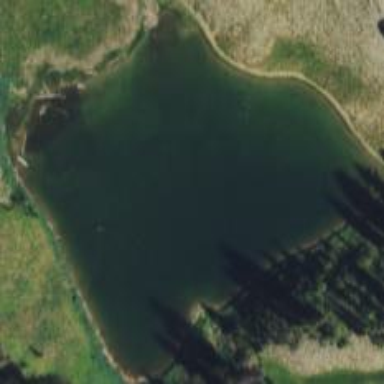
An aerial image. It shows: Serene lake surrounded by nature.